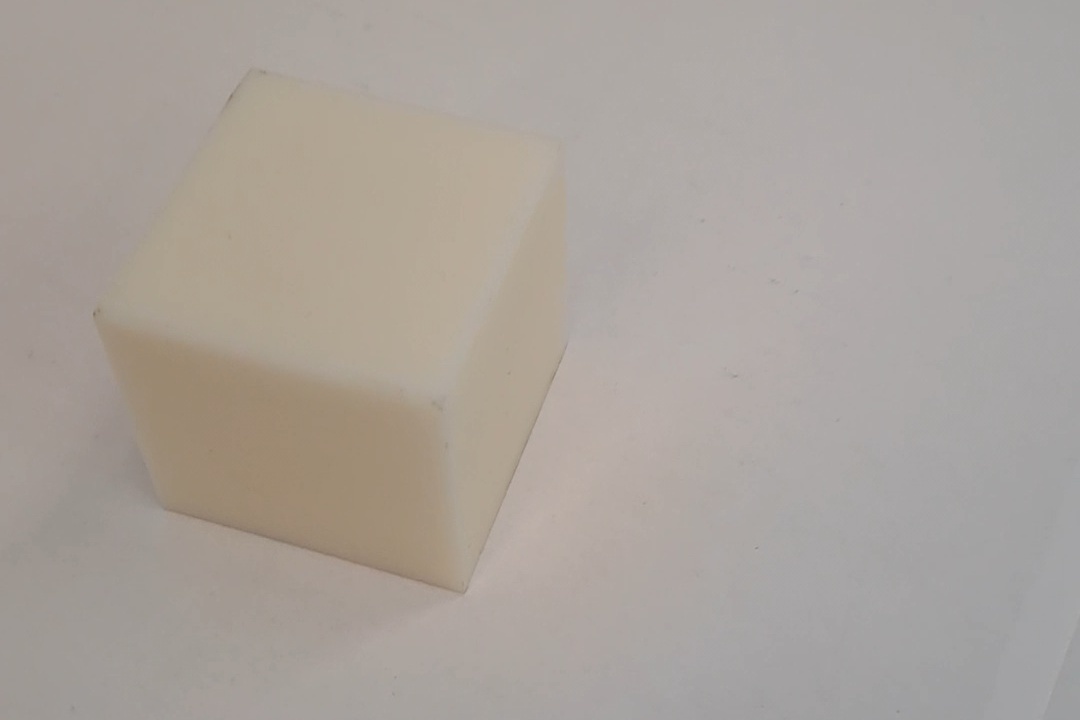
Label: Cuboid